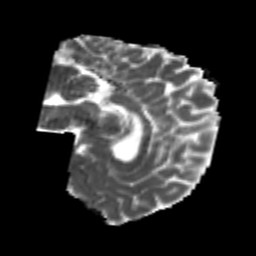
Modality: MD
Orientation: sagittal
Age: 20
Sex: male
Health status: healthy
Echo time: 0.074 s